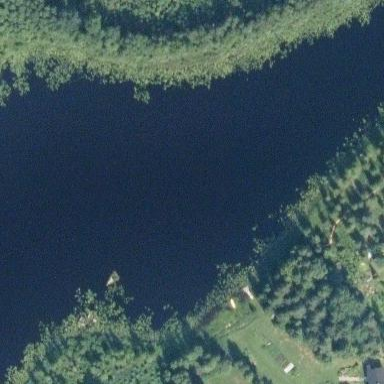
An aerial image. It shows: Pond with natural water.